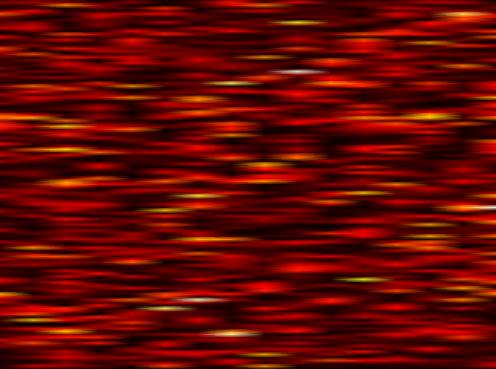
Label: FBMC